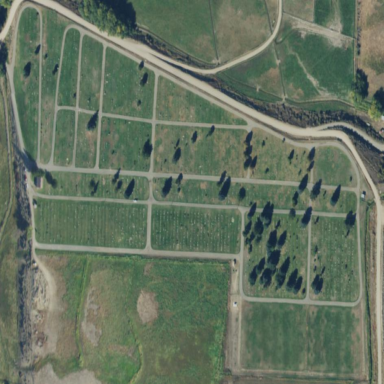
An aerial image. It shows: Cemetery.